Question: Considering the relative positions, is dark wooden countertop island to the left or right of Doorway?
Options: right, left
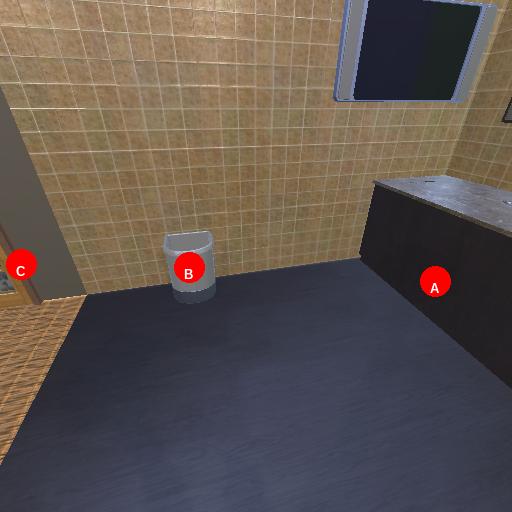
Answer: right